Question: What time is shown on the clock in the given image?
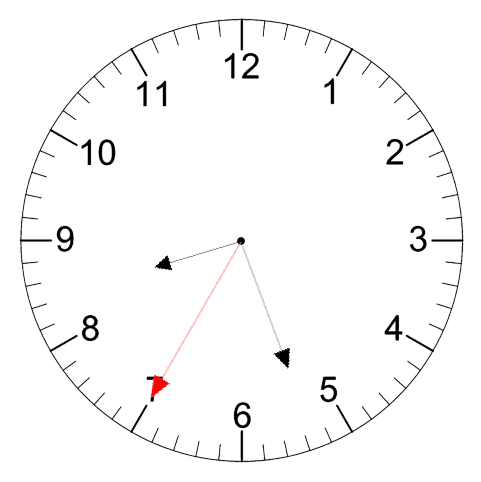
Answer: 08:26:35